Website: walmart
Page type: billing-address
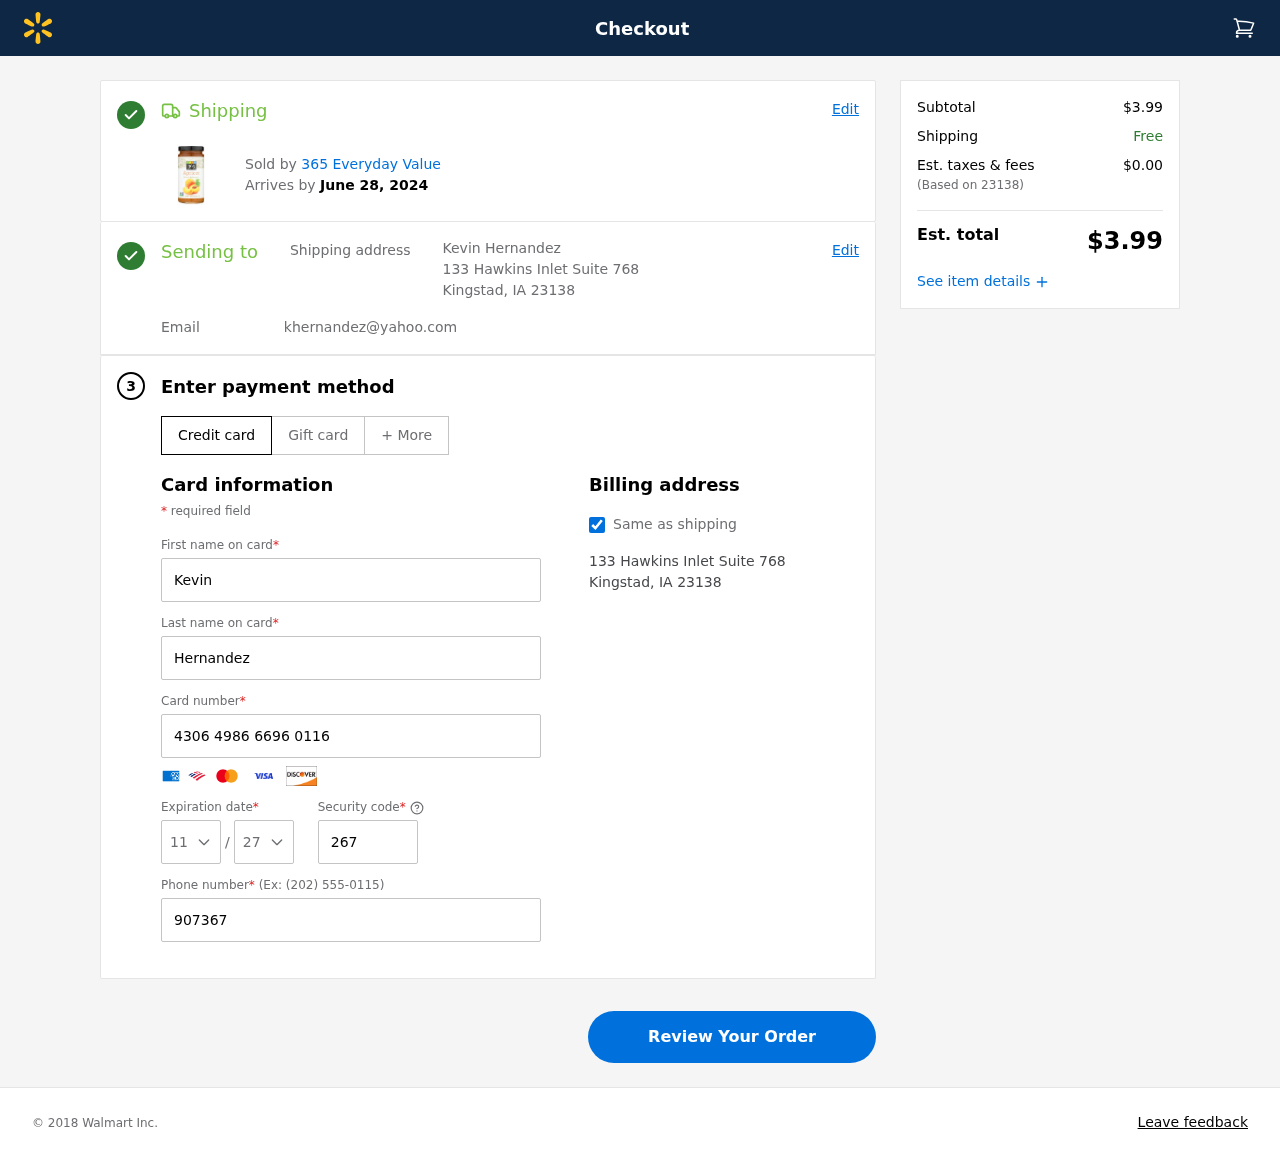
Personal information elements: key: PII_CARD_CVV
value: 267
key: PII_CARD_EXPIRY_MONTH
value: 11
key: PII_CARD_EXPIRY_YEAR
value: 27
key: PII_CARD_NUMBER
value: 4306 4986 6696 0116
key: PII_CITY_STATE_ZIP
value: Kingstad, IA 23138
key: PII_EMAIL
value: khernandez@yahoo.com
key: PII_FIRSTNAME
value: Kevin
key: PII_FULLNAME
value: Kevin Hernandez
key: PII_LASTNAME
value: Hernandez
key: PII_PHONE
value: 9073670269
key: PII_POSTCODE
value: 23138
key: PII_STREET
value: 133 Hawkins Inlet Suite 768
Product elements: key: PRODUCT1_BRAND
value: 365 Everyday Value
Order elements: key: ORDER_DELIVERY_DATE
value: June 28, 2024
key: ORDER_SUBTOTAL
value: $3.99
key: ORDER_TAX
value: $0.00
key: ORDER_TOTAL
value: $3.99